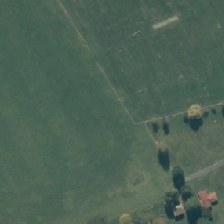
Land cover: urban_parkland